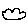
Label: cloud